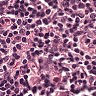
Metastatic tissue present: no